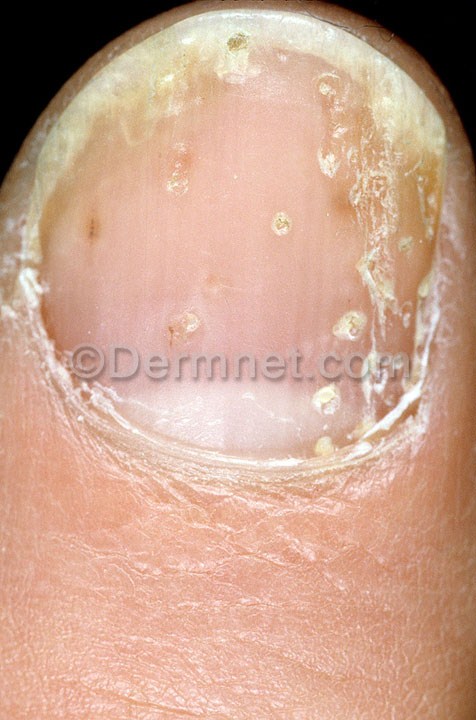
Disease: Nail Fungus and other Nail Disease